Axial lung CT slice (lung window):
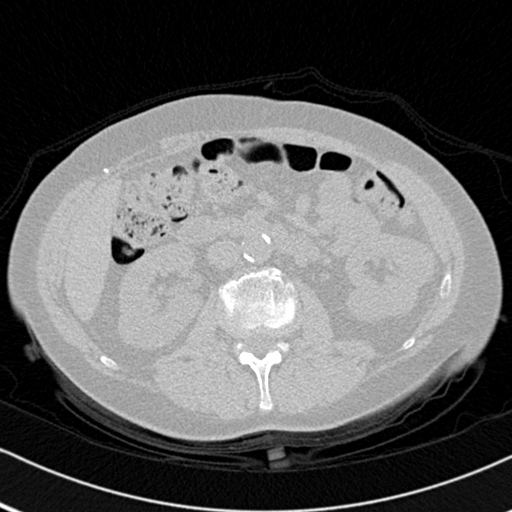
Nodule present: no